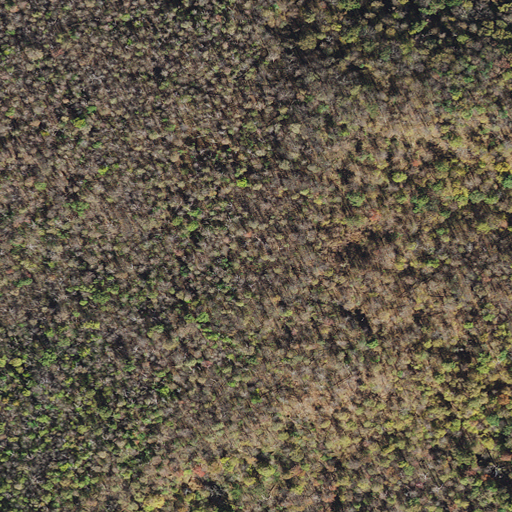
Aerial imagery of mountain in Maryland named Pine Hill containing only deciduous forest